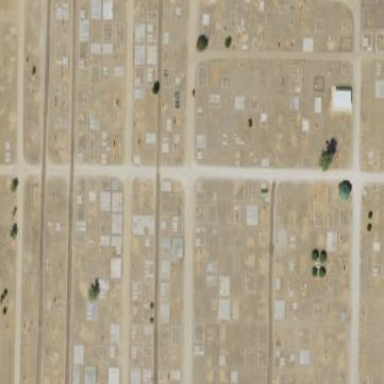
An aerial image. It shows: Cemetery.